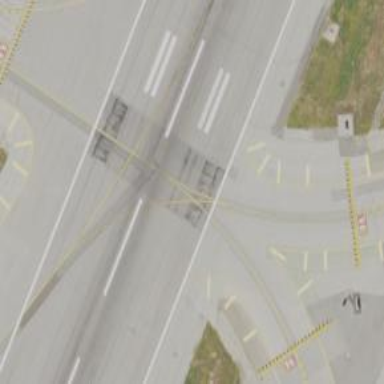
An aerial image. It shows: Taxiway at the airport with asphalt surface.